Field crop: maize
Growth stage: 2
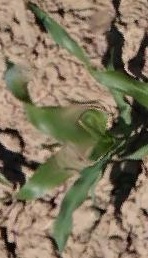
Species: maize